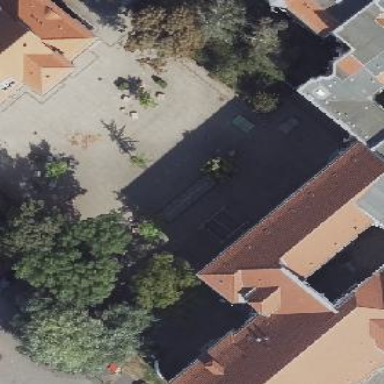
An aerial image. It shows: School.